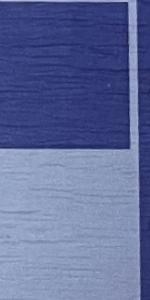
Label: Empty